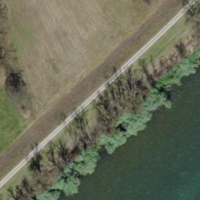
EUNIS habitat code: 23
Species observed at this site:
Certhia brachydactyla
Tettigonia viridissima
Ruspolia nitidula
Pseudochorthippus parallelus
Chorthippus biguttulus
Roeseliana roeselii